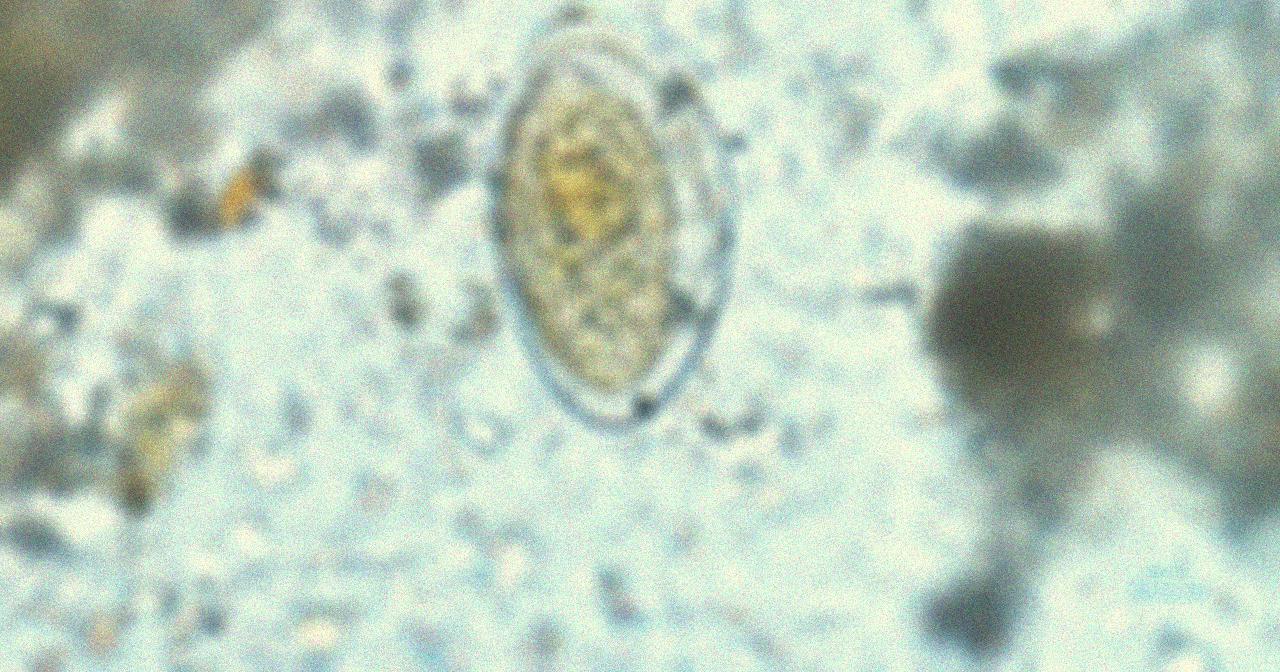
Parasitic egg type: Fasciolopsis buski